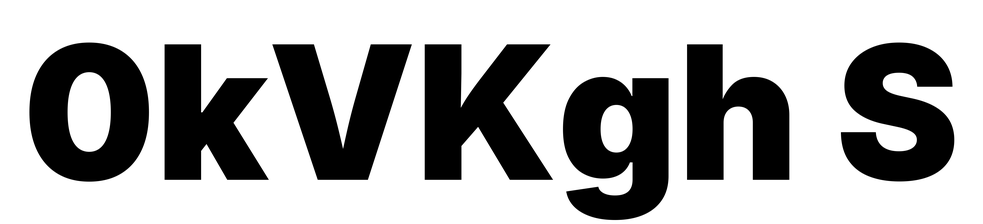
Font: Inter_Black